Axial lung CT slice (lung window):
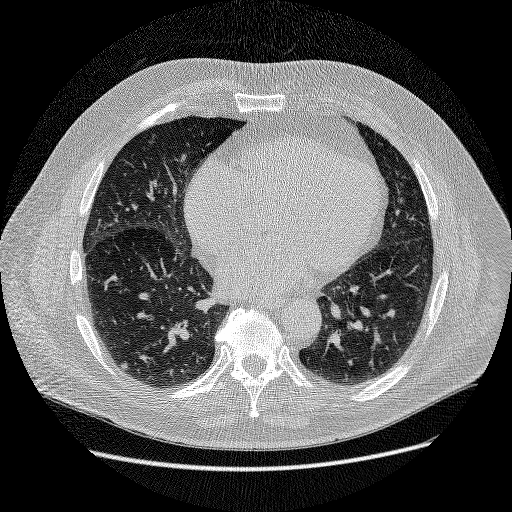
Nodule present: yes
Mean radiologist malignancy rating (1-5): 2.75